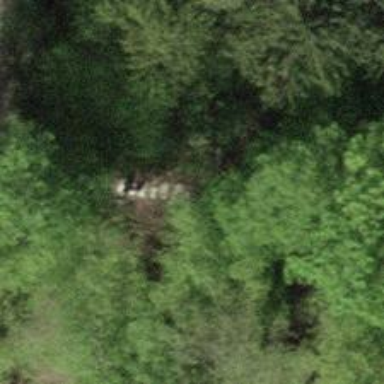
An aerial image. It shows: Set of dirt steps.